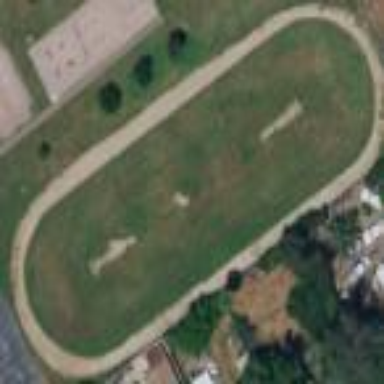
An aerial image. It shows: Track located within leisure land area.